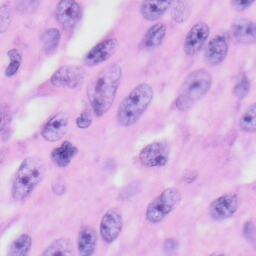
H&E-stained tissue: Skin